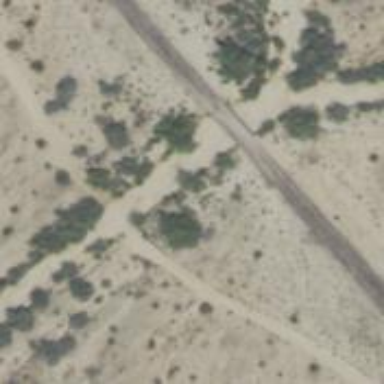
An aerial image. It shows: Abandoned railway.